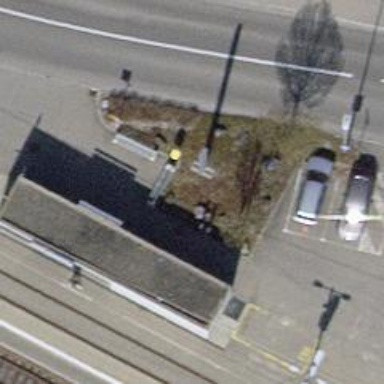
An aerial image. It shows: Bench.